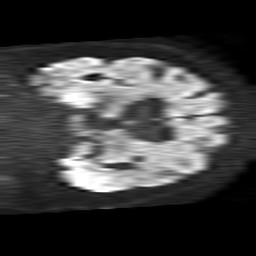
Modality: TRACE
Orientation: coronal
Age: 67
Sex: male
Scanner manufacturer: philips
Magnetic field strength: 1.5 T
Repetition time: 4.6 s
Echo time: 0.08517 s